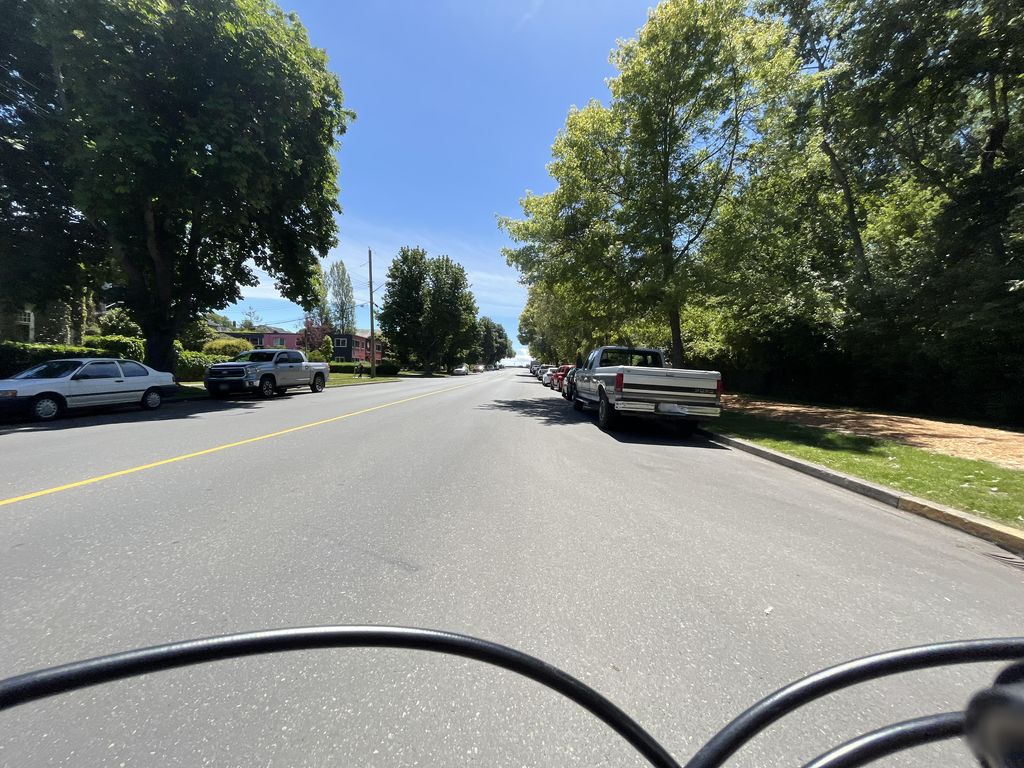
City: victoria